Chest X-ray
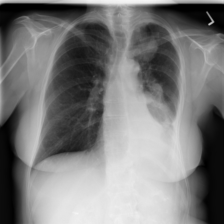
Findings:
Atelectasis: negative
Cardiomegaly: negative
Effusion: negative
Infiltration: negative
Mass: positive
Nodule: negative
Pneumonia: negative
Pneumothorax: negative
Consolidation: negative
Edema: negative
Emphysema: negative
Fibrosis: negative
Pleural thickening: negative
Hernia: negative